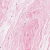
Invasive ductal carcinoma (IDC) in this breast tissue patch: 0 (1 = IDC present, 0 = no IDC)